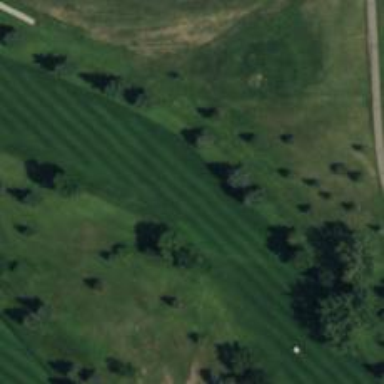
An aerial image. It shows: View of golf hole.